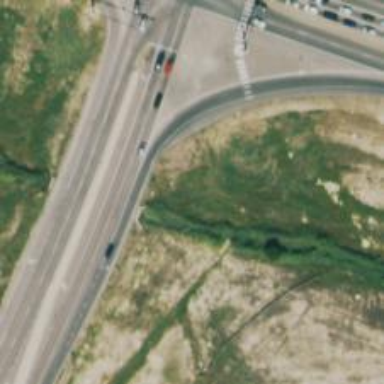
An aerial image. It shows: Trunk link highway.